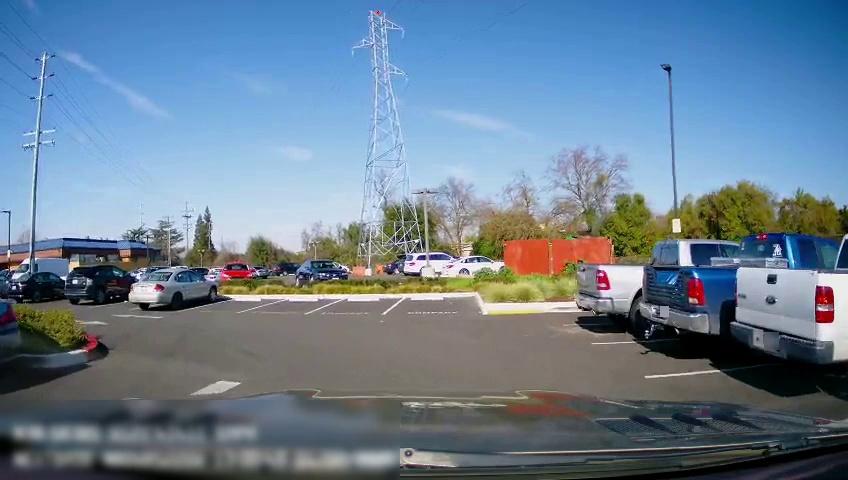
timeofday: Day
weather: Sunny
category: Drivable Space
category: Vehicles | Truck
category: Vehicles | Truck
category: Vehicles | Truck
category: Vehicles | SUV
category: Vehicles | Van
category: Vehicles | Car
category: Vehicles | SUV
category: Vehicles | SUV
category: Vehicles | Car
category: Vehicles | SUV
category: Vehicles | Car
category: Vehicles | Car
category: Vehicles | Car
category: Vehicles | Car
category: Vehicles | SUV
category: Vehicles | Car
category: Vehicles | Car
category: Vehicles | Car
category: Vehicles | Car
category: Vehicles | Car
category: Vehicles | SUV